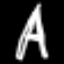
Label: The Eiffel Tower